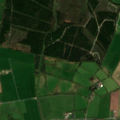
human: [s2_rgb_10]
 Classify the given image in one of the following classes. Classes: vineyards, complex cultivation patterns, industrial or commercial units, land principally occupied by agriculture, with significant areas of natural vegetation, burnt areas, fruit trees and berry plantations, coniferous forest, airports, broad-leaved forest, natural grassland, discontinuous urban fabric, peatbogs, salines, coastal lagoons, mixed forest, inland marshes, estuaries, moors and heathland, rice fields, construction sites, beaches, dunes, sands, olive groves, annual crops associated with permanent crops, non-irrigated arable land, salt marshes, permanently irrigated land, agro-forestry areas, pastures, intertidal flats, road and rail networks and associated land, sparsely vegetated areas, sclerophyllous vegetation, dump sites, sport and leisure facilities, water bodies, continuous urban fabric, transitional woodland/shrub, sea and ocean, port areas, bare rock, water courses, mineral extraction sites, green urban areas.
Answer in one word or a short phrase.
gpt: non-irrigated arable land, pastures, mixed forest